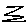
Label: zigzag